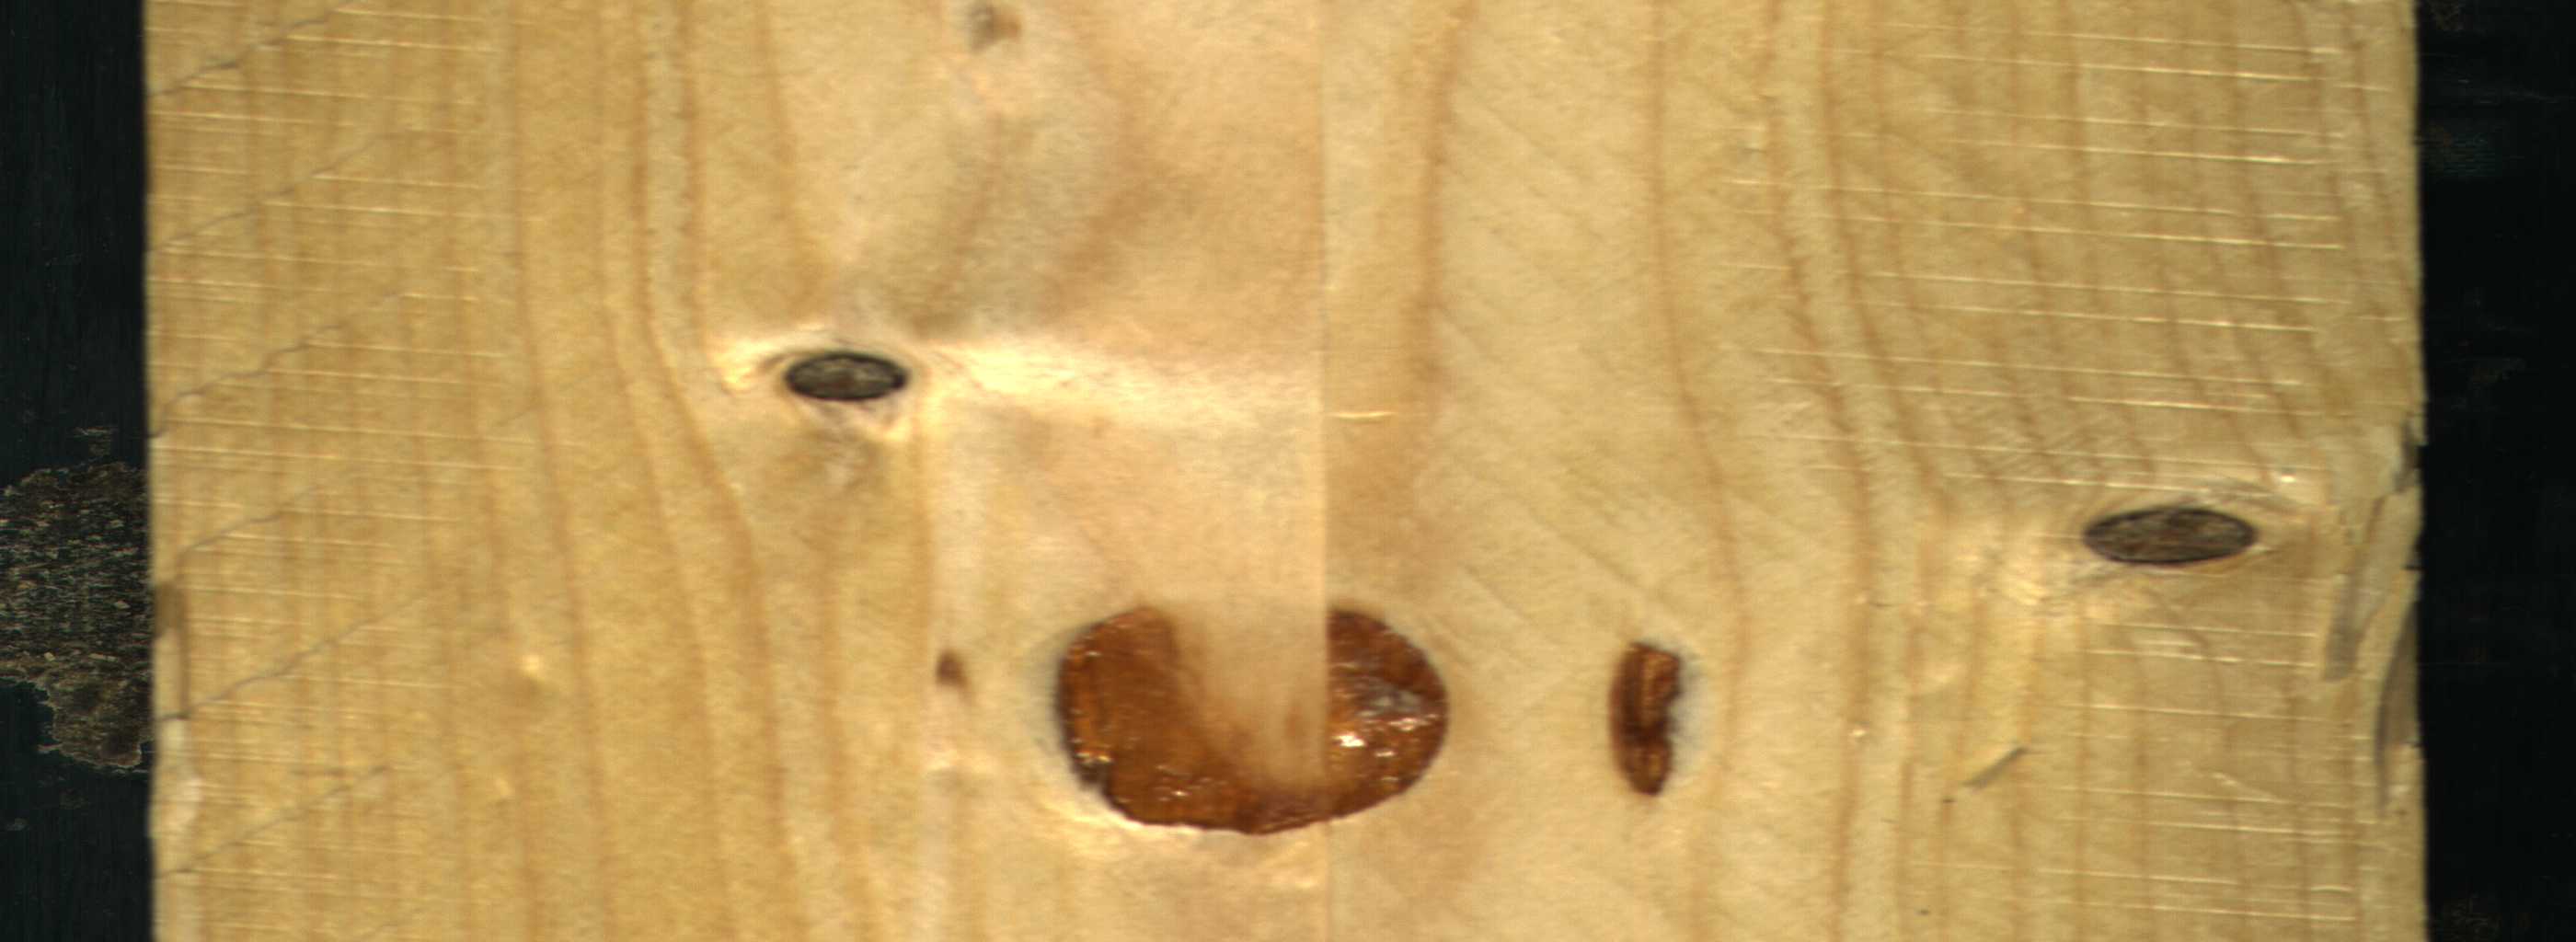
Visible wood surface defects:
resin
resin
Dead_Knot
Dead_Knot